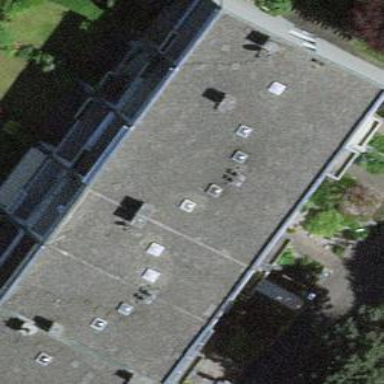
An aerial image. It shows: Terrace building.